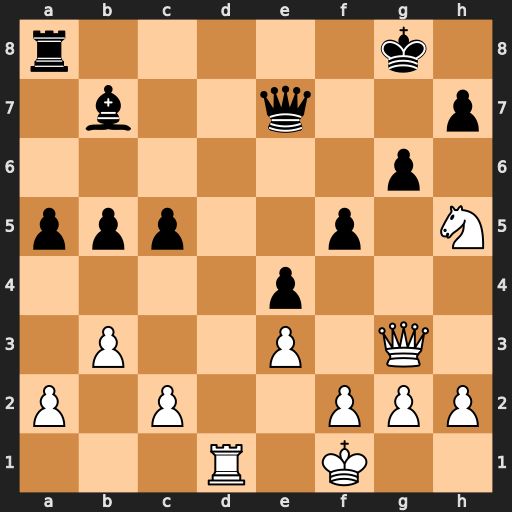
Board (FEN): r5k1/1b2q2p/6p1/ppp2p1N/4p3/1P2P1Q1/P1P2PPP/3R1K2
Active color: w
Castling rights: -
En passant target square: -
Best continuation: Rd7 Qxd7 Nf6+ Kg7 Nxd7